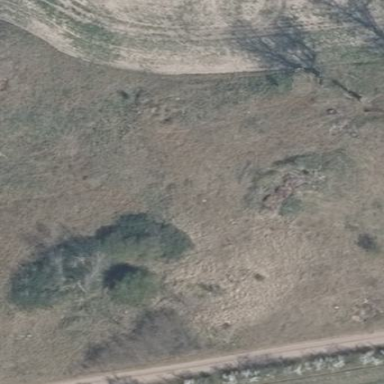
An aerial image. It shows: Area covered with grass.